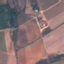
Land use / land cover: PermanentCrop